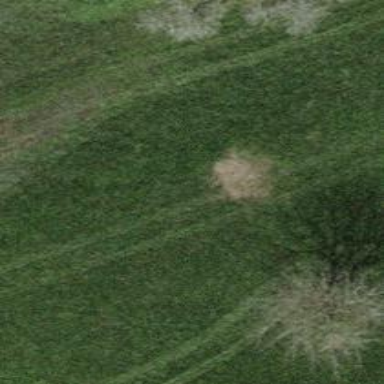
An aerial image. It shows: Single tag "natural: tree."